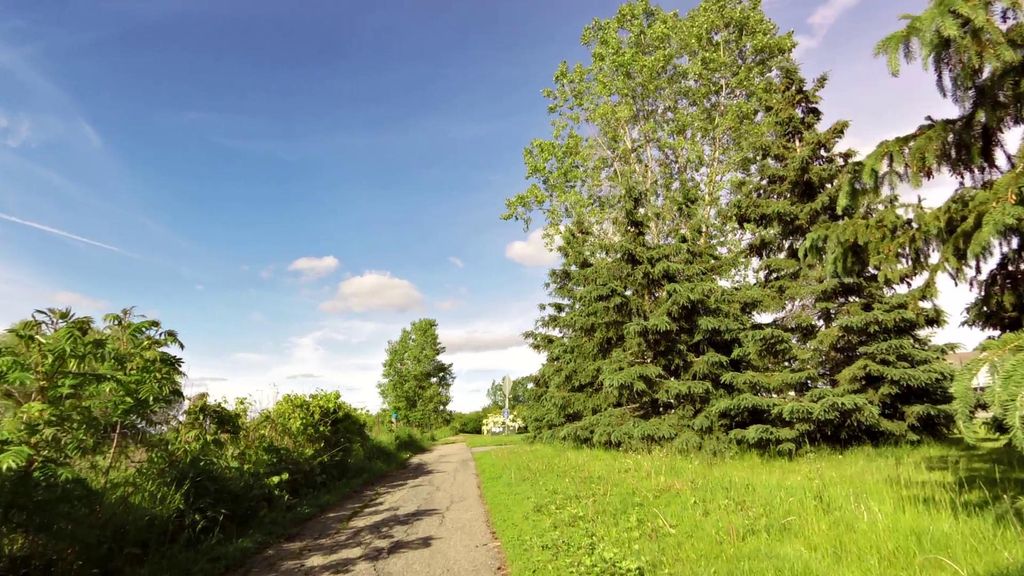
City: ottawa-gatineau